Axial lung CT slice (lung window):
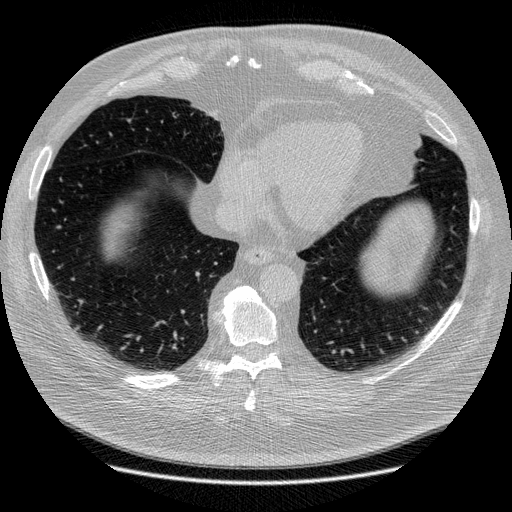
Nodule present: no